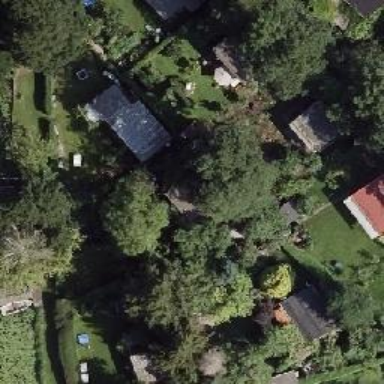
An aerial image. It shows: Plot in the allotments.